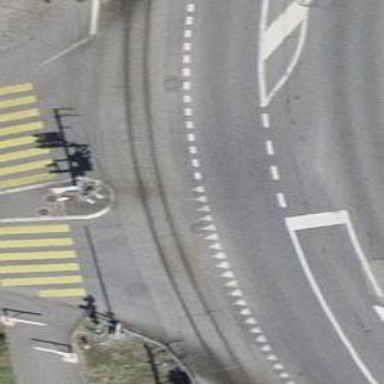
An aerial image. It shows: Railway level crossing.